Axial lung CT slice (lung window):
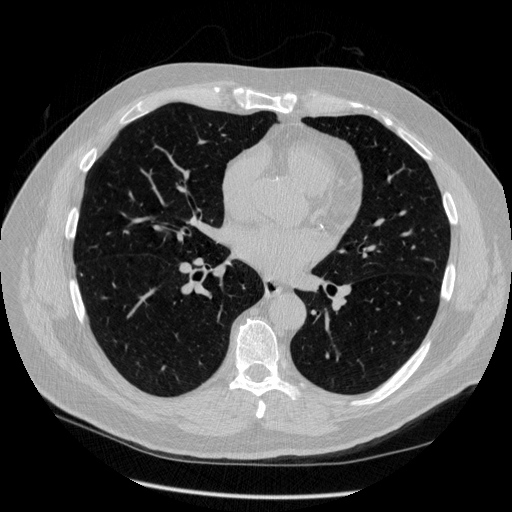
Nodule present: no